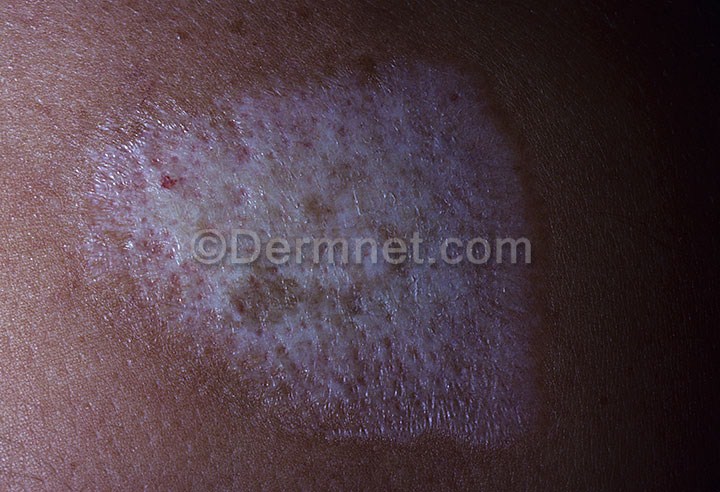
Disease: Psoriasis pictures Lichen Planus and related diseases